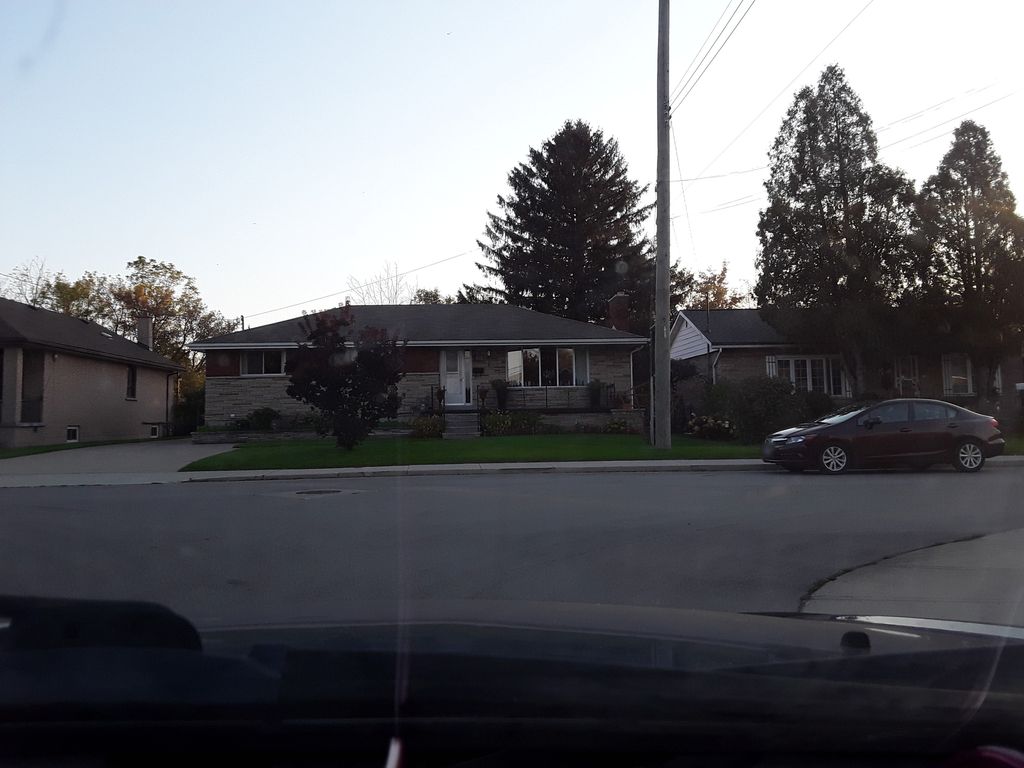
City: hamilton